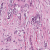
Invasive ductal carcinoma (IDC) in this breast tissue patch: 1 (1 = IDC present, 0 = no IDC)